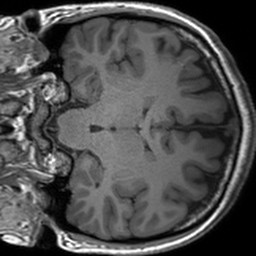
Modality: T1w
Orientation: coronal
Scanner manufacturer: siemens
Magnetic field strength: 3 T
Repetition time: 1.54 s
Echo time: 0.00234 s